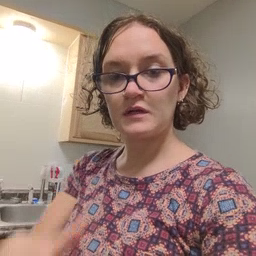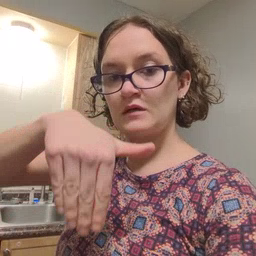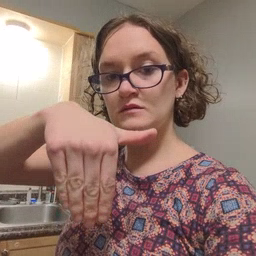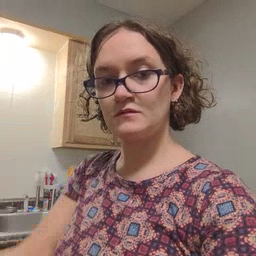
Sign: night